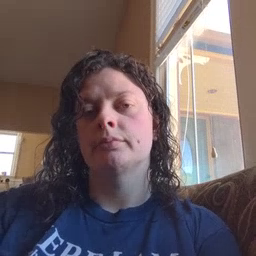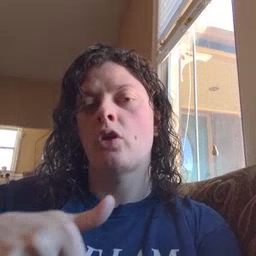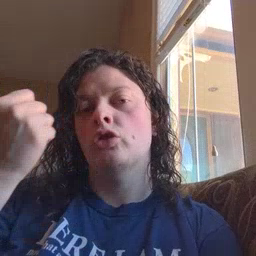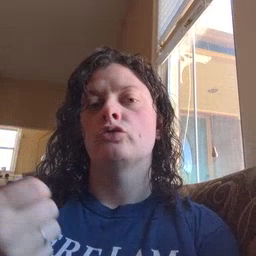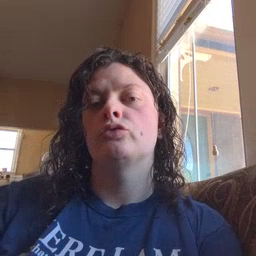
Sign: another